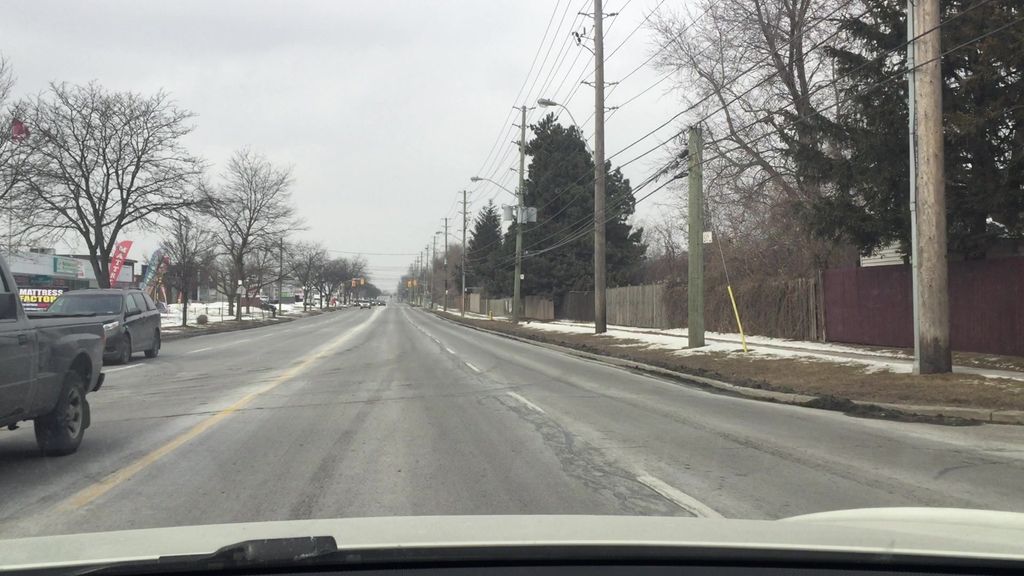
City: toronto